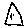
Label: triangle